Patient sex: F
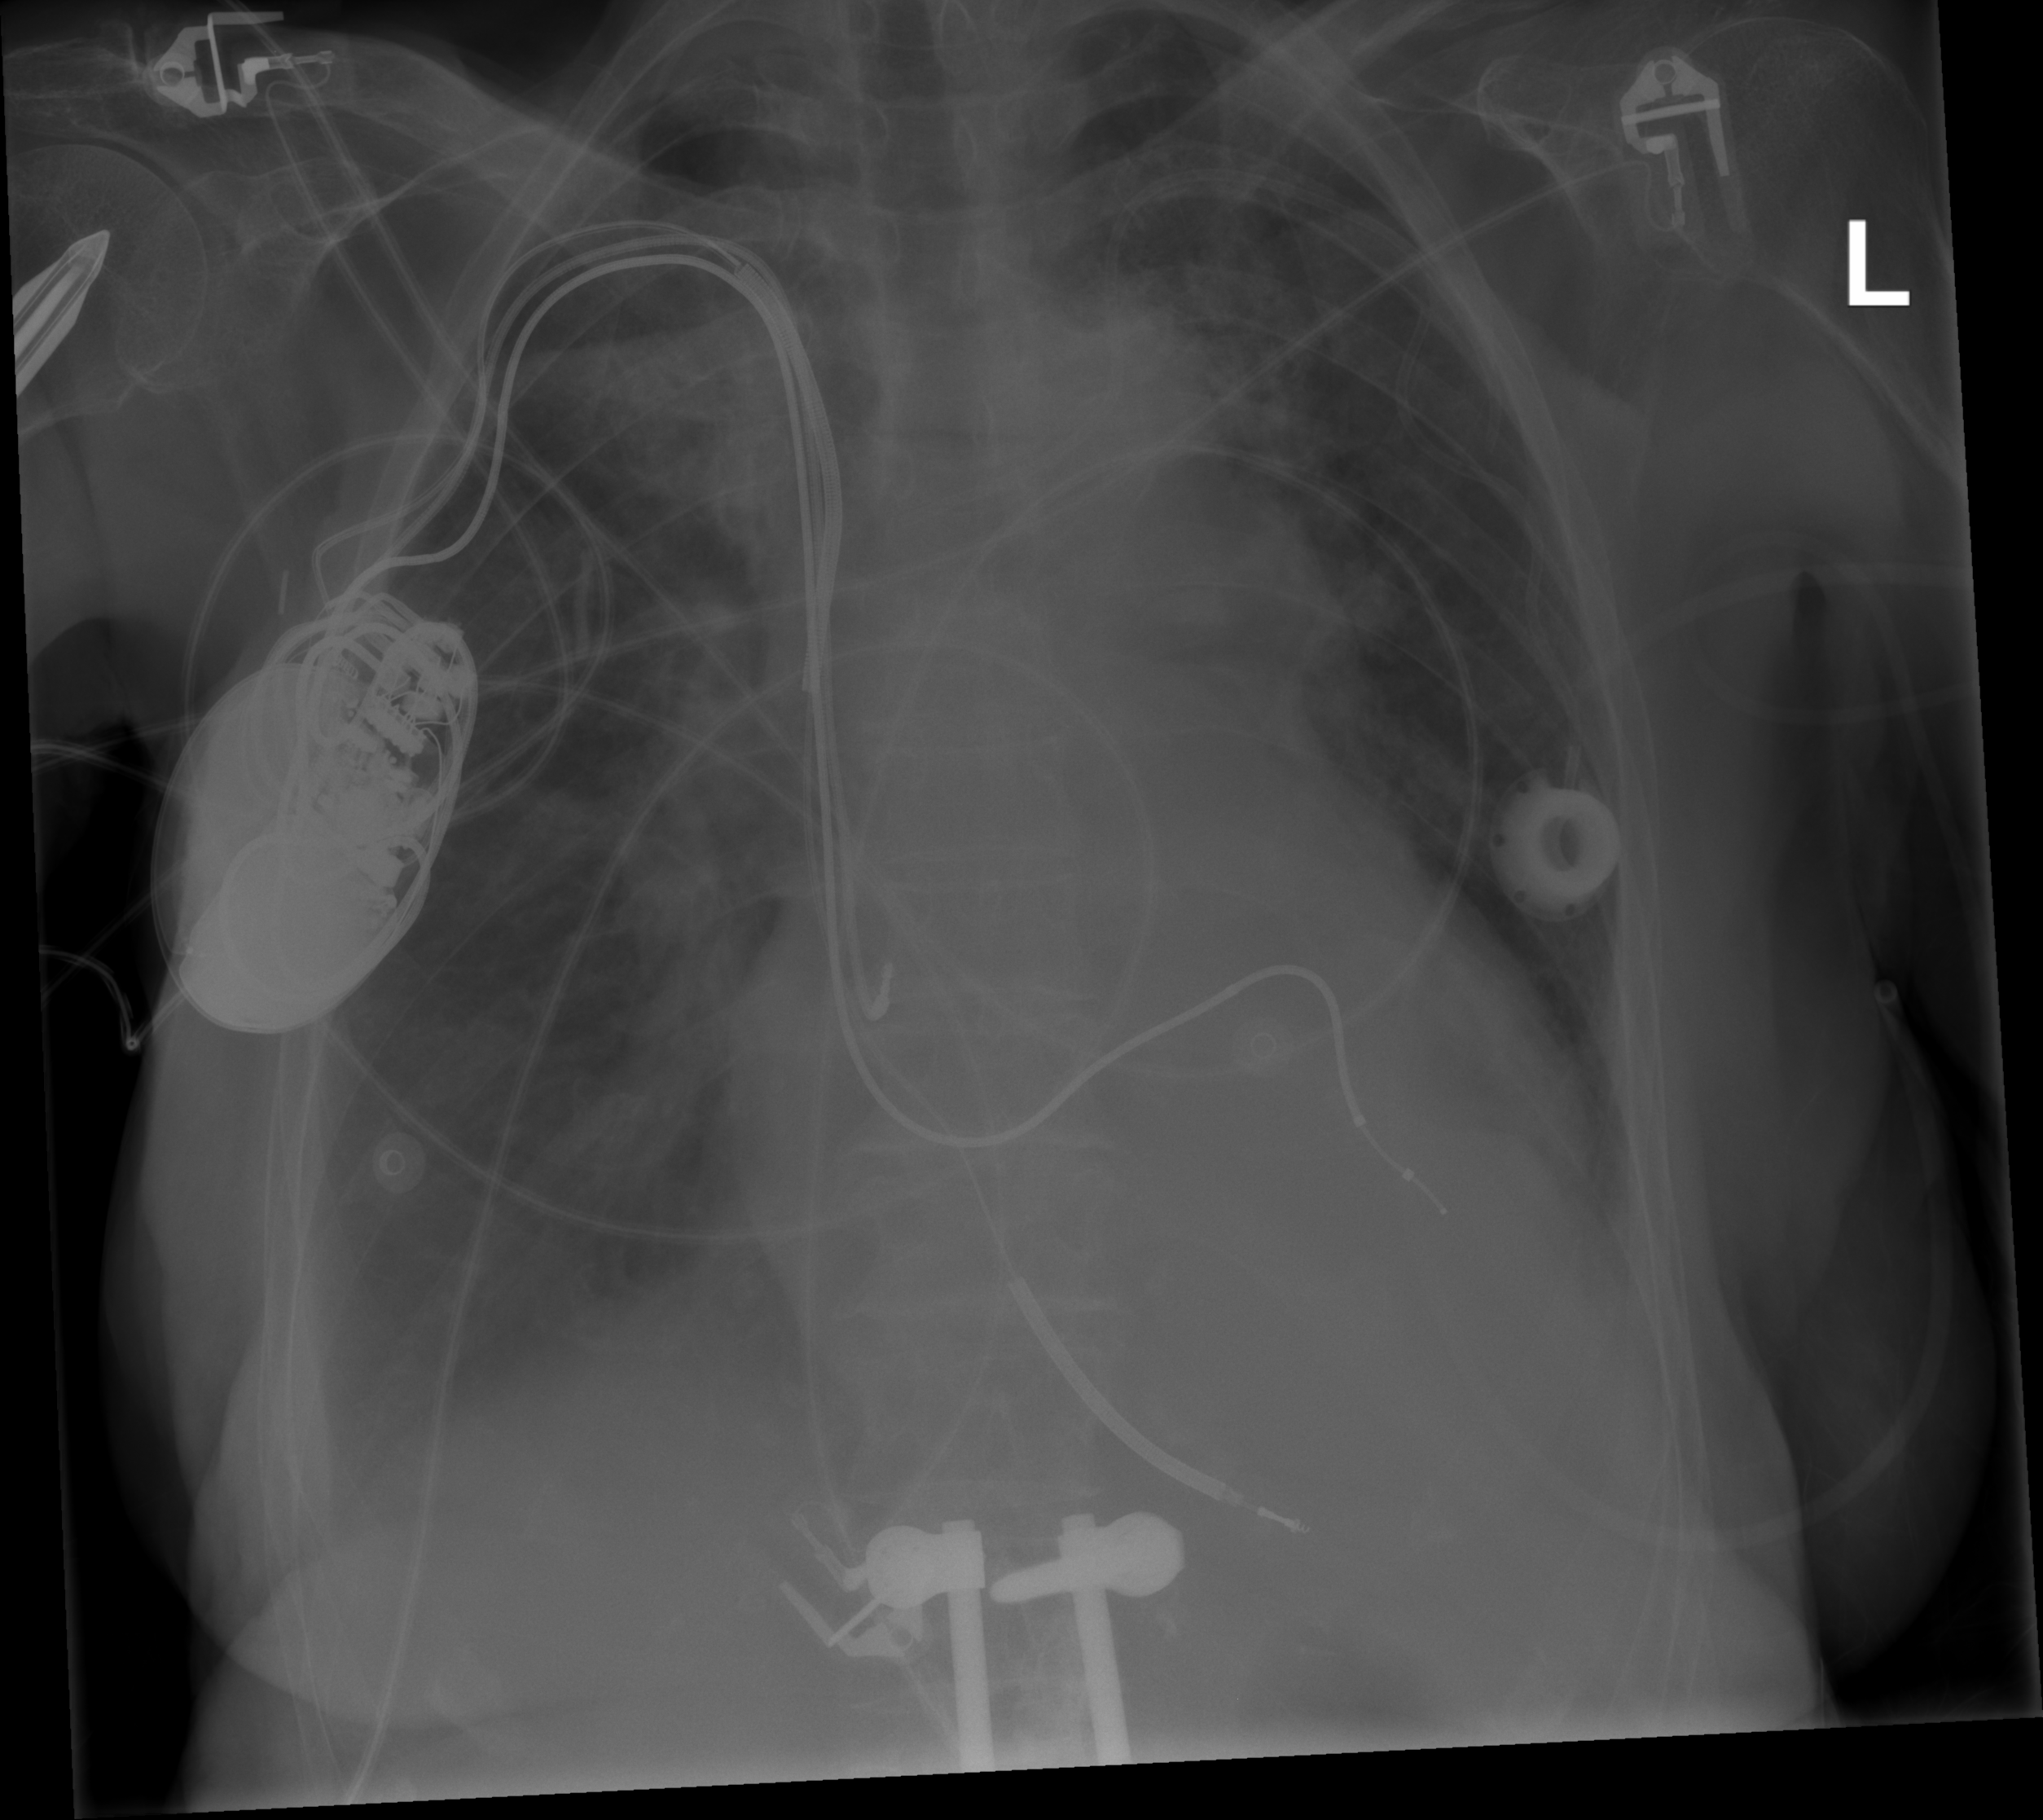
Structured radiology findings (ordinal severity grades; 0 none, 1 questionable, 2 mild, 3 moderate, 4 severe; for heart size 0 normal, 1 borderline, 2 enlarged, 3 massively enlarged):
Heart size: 2
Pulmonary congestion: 2
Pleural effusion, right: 2
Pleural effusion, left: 2
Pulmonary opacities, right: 2
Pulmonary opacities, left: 2
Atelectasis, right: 2
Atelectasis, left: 2